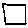
Label: square